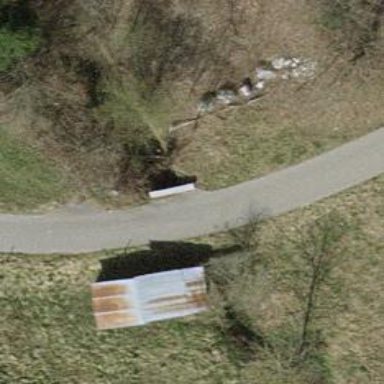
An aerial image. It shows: Retaining wall.